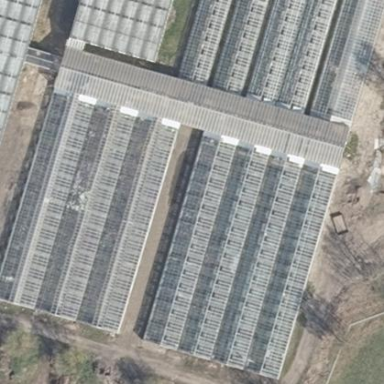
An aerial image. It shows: Area dedicated to greenhouse horticulture.